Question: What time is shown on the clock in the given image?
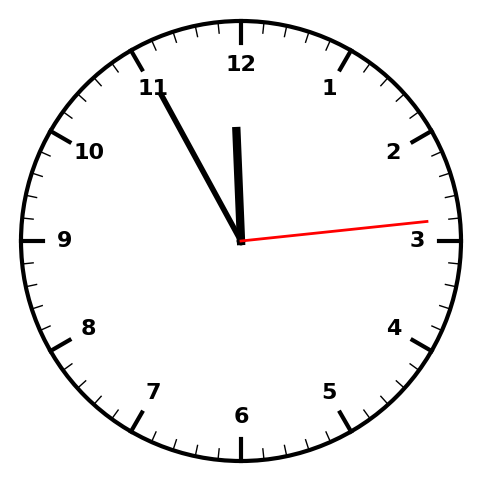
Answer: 11:55:14